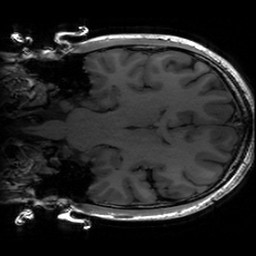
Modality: T1w
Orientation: coronal
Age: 21
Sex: male